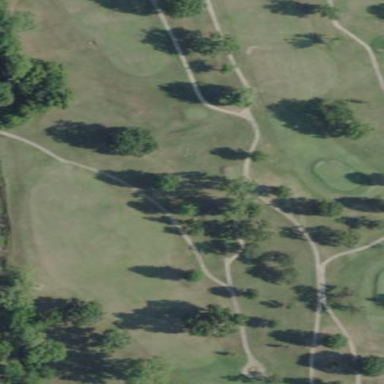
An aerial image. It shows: Grassy area designated as golf fairway.